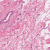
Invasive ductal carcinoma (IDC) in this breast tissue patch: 0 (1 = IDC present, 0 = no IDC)